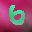
Label: 6